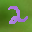
Label: 2